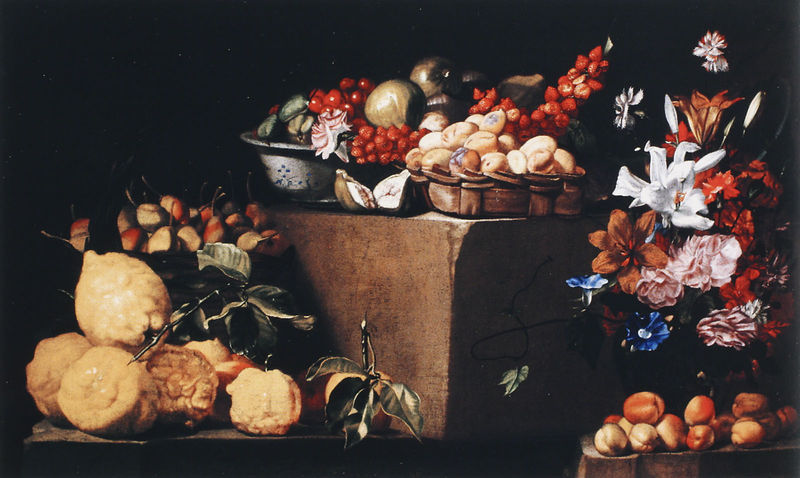
Titel: Stilleben mit Blumenvase, Obst und Zitrusfrüchten
Künstler: Luca Forte
Institution: Privatsammlung
Schlagwörter: blätter, gemälde, gelb, blumen, schwarz, tisch, weiss, blüten, obst, rot, sockel, stein, tod, kontrast, früchte, gemüse, schalen, stilleben, stillleben, körbe, korb, kirschen, birnen, mohnblumen, lilie, nelke, aprikose, aprikosen, pfirsiche, zitrone, nelken, lilien, zitronen, datteln, feige, nüsse, realität, bllüten, echt, sprikose